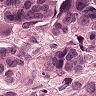
Metastatic tissue present: yes